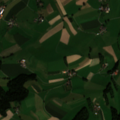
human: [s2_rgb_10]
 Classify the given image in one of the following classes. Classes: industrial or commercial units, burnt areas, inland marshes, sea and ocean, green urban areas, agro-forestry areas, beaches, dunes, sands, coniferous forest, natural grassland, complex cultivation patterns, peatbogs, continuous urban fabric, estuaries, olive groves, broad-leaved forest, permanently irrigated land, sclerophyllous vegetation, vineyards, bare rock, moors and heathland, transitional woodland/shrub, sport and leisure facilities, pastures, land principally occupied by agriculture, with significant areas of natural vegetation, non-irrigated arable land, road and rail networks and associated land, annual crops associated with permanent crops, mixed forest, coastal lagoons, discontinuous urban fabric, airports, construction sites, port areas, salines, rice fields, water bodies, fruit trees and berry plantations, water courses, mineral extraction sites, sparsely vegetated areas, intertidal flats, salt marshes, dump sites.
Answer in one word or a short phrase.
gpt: non-irrigated arable land, complex cultivation patterns, coniferous forest